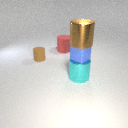
large red rubber cylinder to the right of small brown rubber cylinder